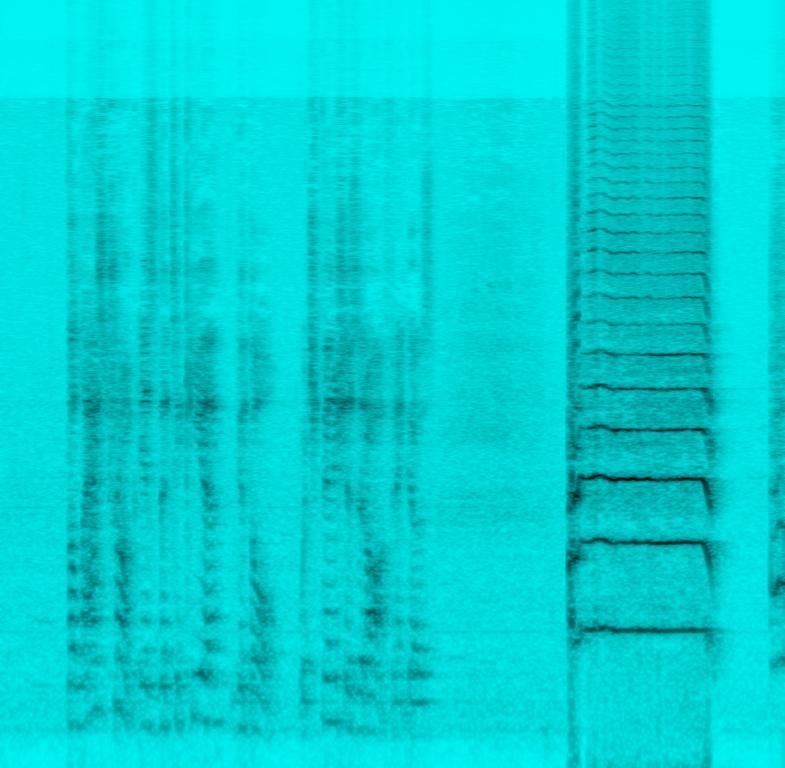
A male preacher talks and plays horn -like instruments to explain the ritual sequence. The song is medium tempo and the small horn is played rhythmically without any accompaniment. The audio quality is bad and the movie talks about Jewish custom sequences.